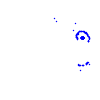
Particle: proton